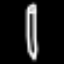
Label: pencil